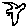
Label: bird